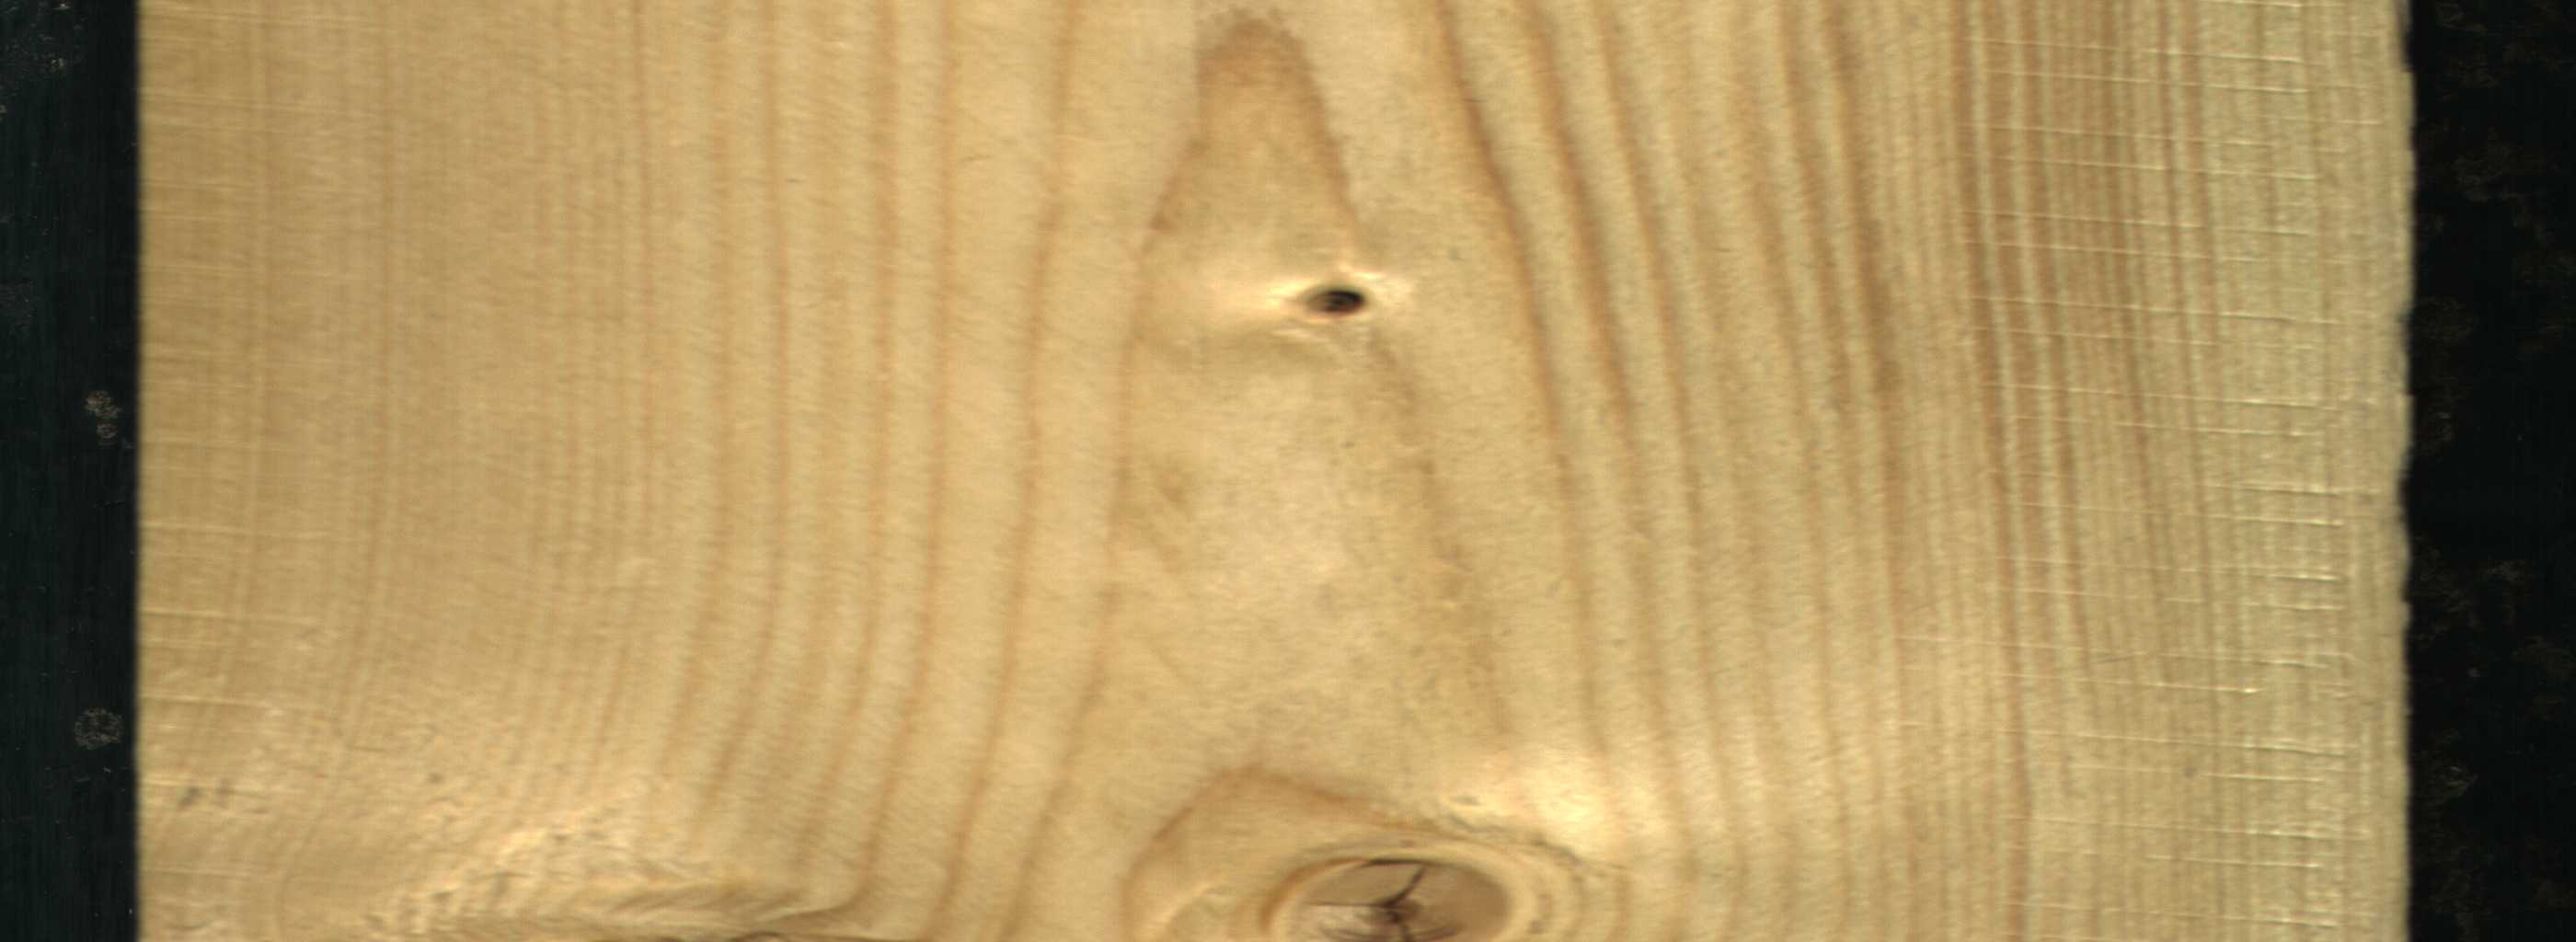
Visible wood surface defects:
knot_with_crack
Live_Knot